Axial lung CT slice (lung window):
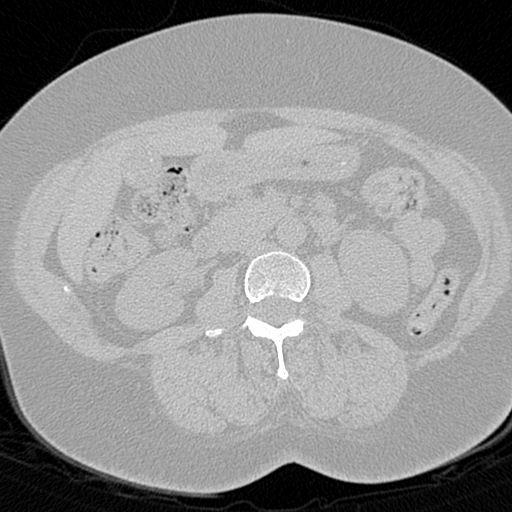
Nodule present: no